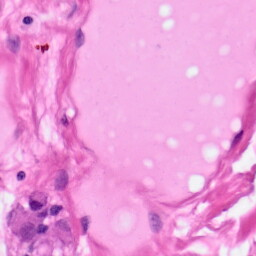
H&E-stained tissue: Pancreatic